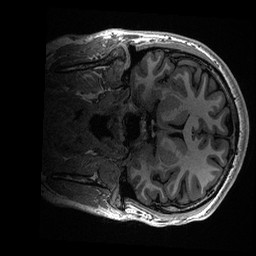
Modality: T1w
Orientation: coronal
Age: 18
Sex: male
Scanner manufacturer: ge
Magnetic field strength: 3 T
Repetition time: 0.006952 s
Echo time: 0.00292 s